Brain MRI, t1w sequence, axial 2D slice.
Patient: age 34, sex F, weight 95 kg, height 1.95 m
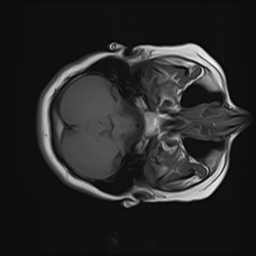